Aerial crown-view tile of a tropical tree (Barro Colorado Island, Panama), acquired 20250715:
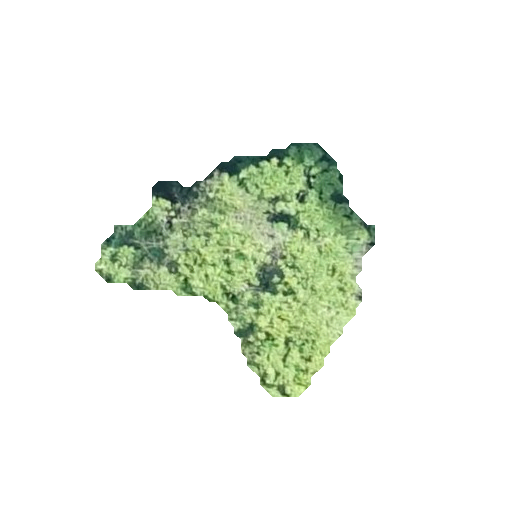
Species: Alseis blackiana
GBIF accepted scientific name: Alseis blackiana
Crown area: 57.873 m²